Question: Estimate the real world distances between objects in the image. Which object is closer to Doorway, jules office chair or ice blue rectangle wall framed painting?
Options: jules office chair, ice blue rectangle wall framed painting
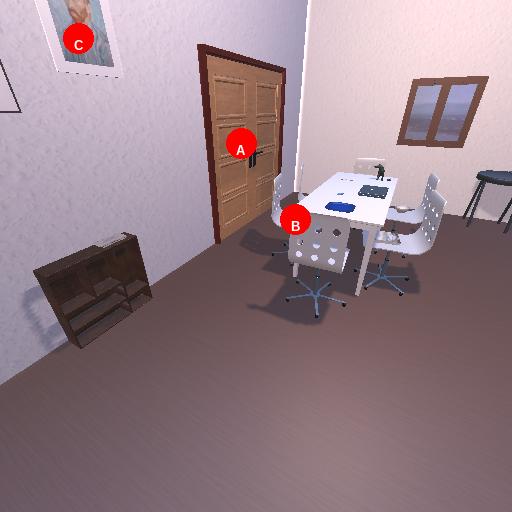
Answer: jules office chair